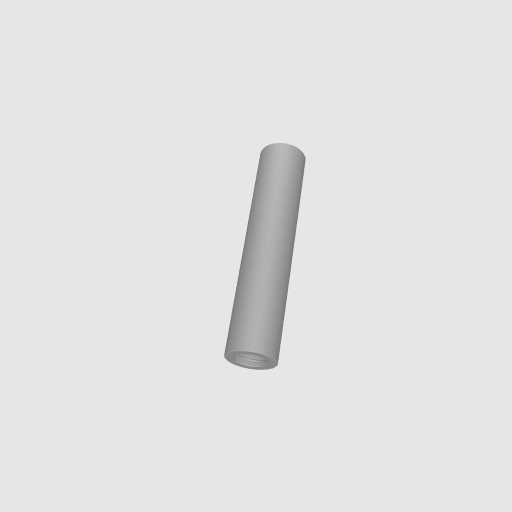
Part: Standoff6OD28